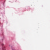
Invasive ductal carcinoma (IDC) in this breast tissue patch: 0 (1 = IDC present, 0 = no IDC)